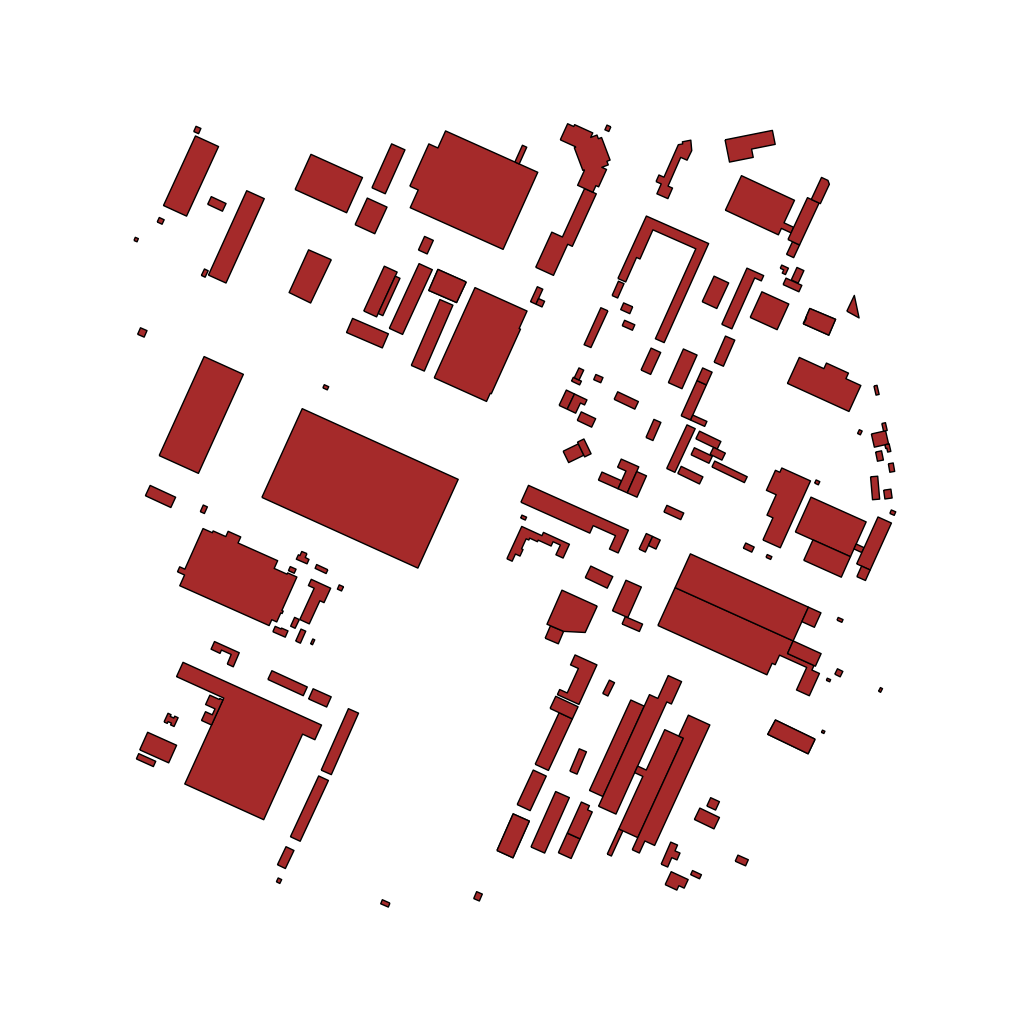
Tags: overhead vector_map, industrial, recreation, special, individual_rise, low_rise, medium_rise, density_1, Facility, 1.0 km²